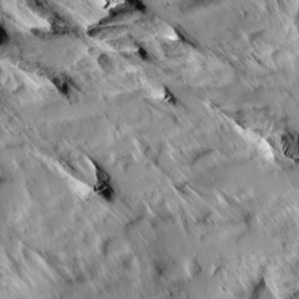
Label: non_frost